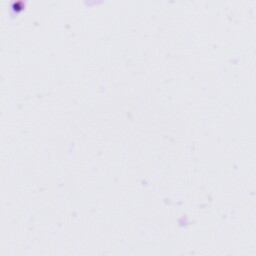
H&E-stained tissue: Tonsil